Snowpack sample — Loveland Pass, Silver Plume, Colorado, USA (2/11/26, 12:00 PM MST)
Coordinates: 39.663, -105.886
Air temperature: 35 °F
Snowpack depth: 82 cm
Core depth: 20 cm
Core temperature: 17.6 °F
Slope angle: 13°, slope face: 12°
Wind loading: high
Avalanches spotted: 1
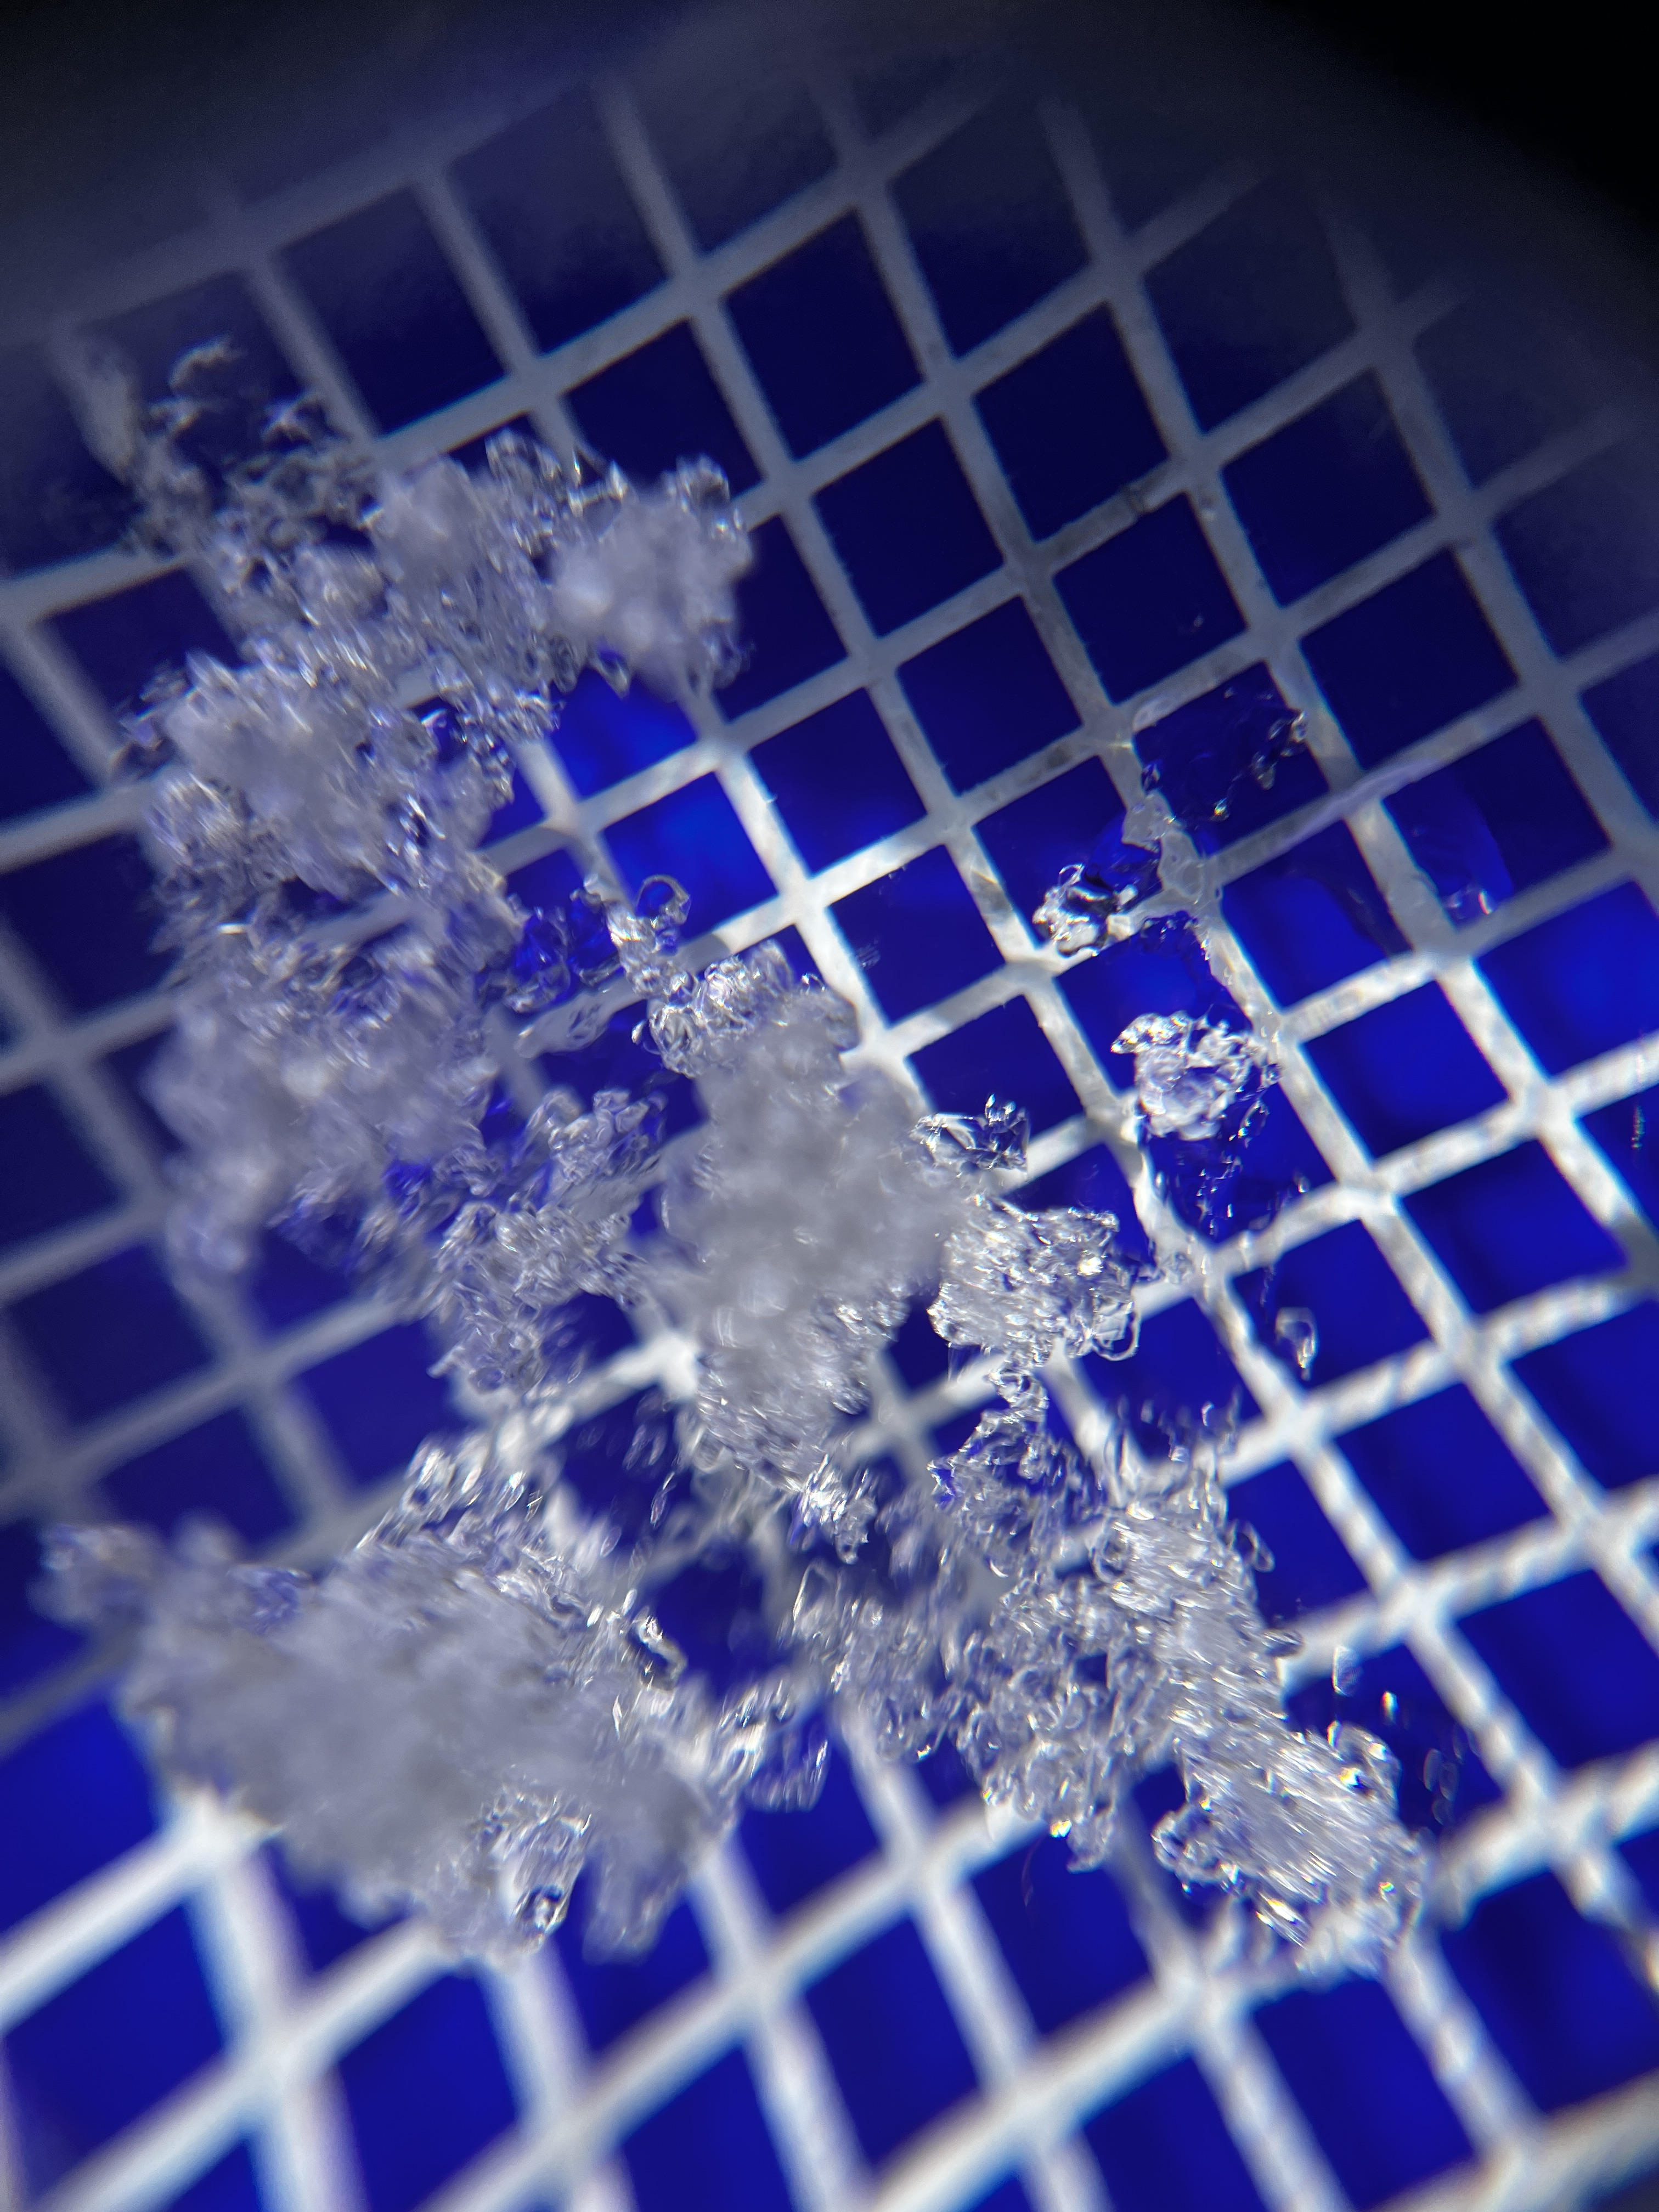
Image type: magnified_profile
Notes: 1 small avalanche spotted on the north side of the bowl, lots of wind loading